Question: I'm learning CSS as try to build my own page, I found out that my all my element outside there are white borders, how do I remove them?
Below is my CSS code, I've tried with margin 0, it works for "Pick your language" but for the list items, it still has space around it.
'''
#mainHeader {
background: #3354FF;
color: #FFFB33;
margin: auto;
overflow: hidden;
text-align: center;
}
#pickLang {
text-align: left;
color: white;
background-image: url('../Image/nightsky.jpeg')
}
#mainNAV {
background: #33FFEE;
color: #33FF4E;
}
#mainNAV ul {
padding: 0;
margin: auto;
list-style: none;
}
#mainNAV li {
display: inline;
padding: 5px 10px;
}
#mainNAV a {
text-decoration: none;
color: black;
font: 18px;
}
'''
'''
<header id="mainHeader">
<h1> My Website</h1>
</header>
<body>
<div id="index">
<h2 id="pickLang">Pick a Language
<h2>
</div>
<nav id="mainNAV">
<div class="listItem">
<ul>
<li><a href="#">JAVA</a></li>
<li><a href="#">HTML</a></li>
<li><a href="#">CSS</a></li>
<li><a href="#">SQL </a></li>
<li><a href="#">PYTHON</a></li>
</ul>
</div>
</nav>
<section id="midpart">
<div class="container">
<h1>This Page is to learn CSS and HTML</h1>
</div>
</section>
'''

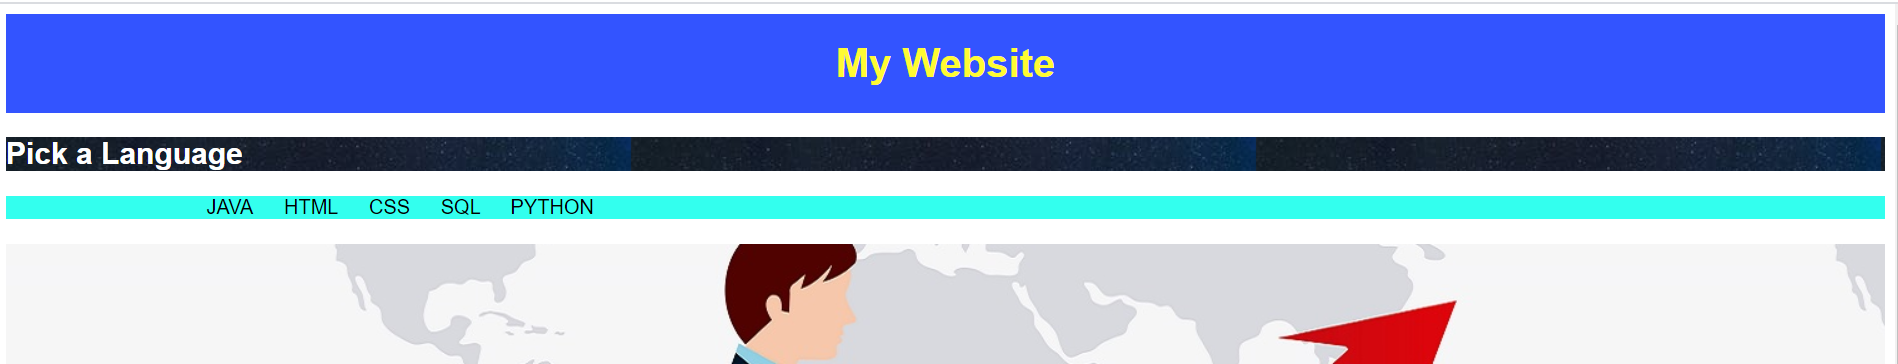
Answer: By default, browsers assign margins to heading elements (e.g. h1, h2, h3,...). Just remove them like this:
'''
h1,
h2,
h3,
h4,
h5,
h6 {
margin: 0;
}
#mainHeader {
background: #3354FF;
color: #FFFB33;
margin: auto;
overflow: hidden;
text-align: center;
}
#pickLang {
text-align: left;
background-image: url('../Image/nightsky.jpeg')
}
#mainNAV {
background: #33FFEE;
color: #33FF4E;
}
#mainNAV ul {
padding: 0;
margin: auto;
list-style: none;
}
#mainNAV li {
display: inline;
padding: 5px 10px;
}
#mainNAV a {
text-decoration: none;
color: black;
font: 18px;
}
'''
'''
<header id="mainHeader">
<h1> My Website</h1>
</header>
<body>
<div id="index">
<h2 id="pickLang">Pick a Language
</h2>
</div>
<nav id="mainNAV">
<div class="listItem">
<ul>
<li><a href="#">JAVA</a></li>
<li><a href="#">HTML</a></li>
<li><a href="#">CSS</a></li>
<li><a href="#">SQL </a></li>
<li><a href="#">PYTHON</a></li>
</ul>
</div>
</nav>
<section id="midpart">
<div class="container">
<h1>This Page is to learn CSS and HTML</h1>
</div>
</section>
'''